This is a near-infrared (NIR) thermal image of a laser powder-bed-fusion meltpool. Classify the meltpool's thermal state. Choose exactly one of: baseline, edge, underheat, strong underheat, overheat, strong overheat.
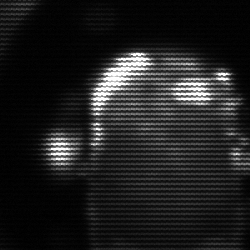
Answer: baseline